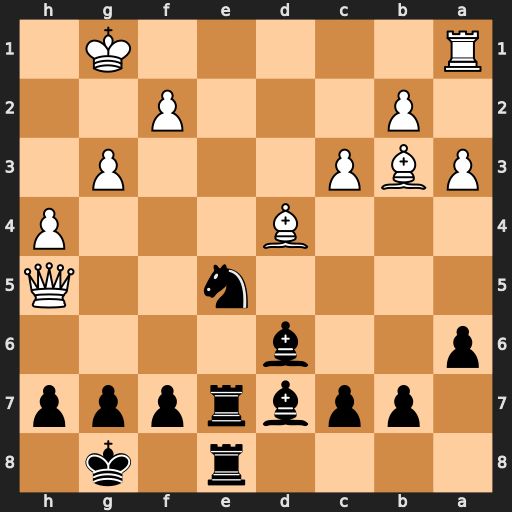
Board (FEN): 4r1k1/1ppbrppp/p2b4/4n2Q/3B3P/PBP3P1/1P3P2/R5K1
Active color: b
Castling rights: -
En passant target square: -
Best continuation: Bg4 Bxe5 Bxh5